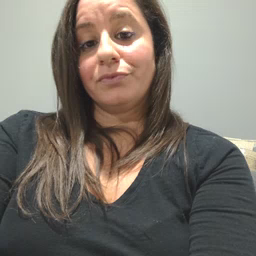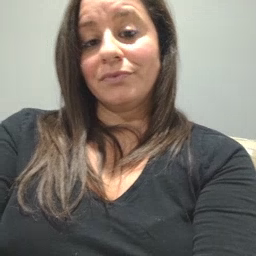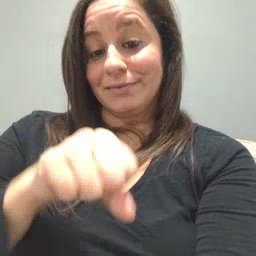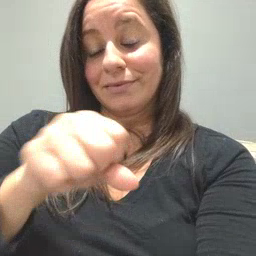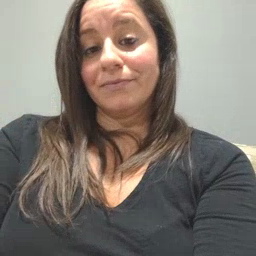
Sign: yes